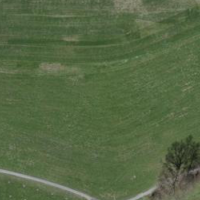
EUNIS habitat code: 25
Species observed at this site:
Certhia brachydactyla
Corvus corone
Anthus trivialis
Turdus philomelos
Oenanthe oenanthe
Dendrocopos major
Prunella modularis
Turdus viscivorus
Buteo buteo
Anthus pratensis
Sylvia atricapilla
Spinus spinus
Phylloscopus collybita
Poecile palustris
Alauda arvensis
Erithacus rubecula
Dryocopus martius
Phoenicurus ochruros
Sitta europaea
Phoenicurus phoenicurus
Garrulus glandarius
Columba livia
Falco tinnunculus
Picus viridis
Corvus corax
Ficedula hypoleuca
Periparus ater
Cyanistes caeruleus
Corylus avellana
Sturnus vulgaris
Troglodytes troglodytes
Corvus frugilegus
Fringilla coelebs
Passer domesticus
Lanius collurio
Coloeus monedula
Carduelis carduelis
Columba palumbus
Turdus merula
Phalacrocorax carbo
Fringilla montifringilla
Parus major
Hirundo rustica
Milvus milvus
Motacilla alba
Delichon urbicum